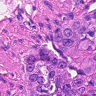
Metastatic tissue present: no